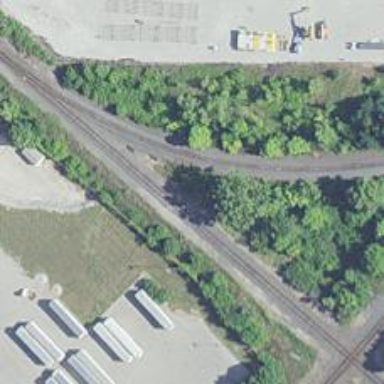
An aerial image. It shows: Junction on the railway.